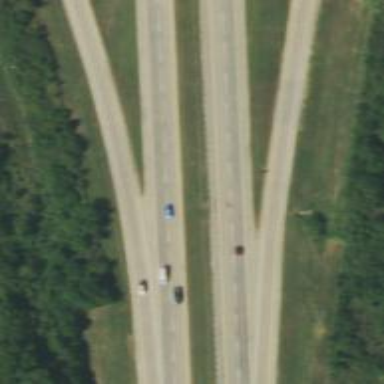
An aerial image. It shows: Trunk highway with expressway features.